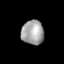
Tissue: lung
Cell type: Epithelial cells
Senescence score: 0.2043
Nuclear area (px): 538
Mean DAPI intensity: 161.576